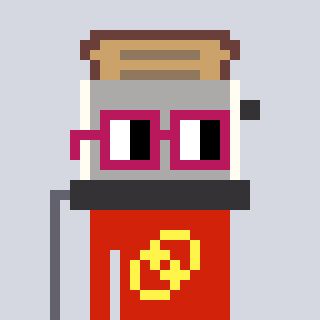
a pixel art character with square dark red glasses, a toaster-shaped head and a red-colored body on a cool background